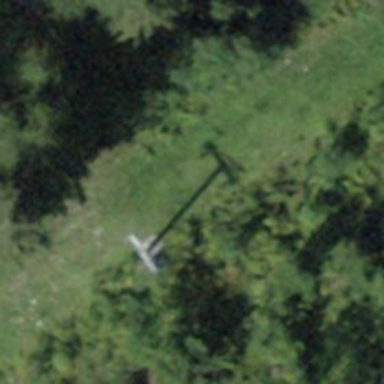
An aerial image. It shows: Pylon used for aerialway.